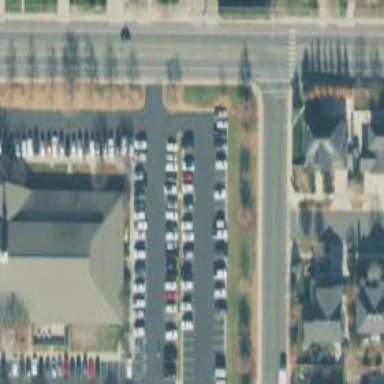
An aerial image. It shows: Parking space is available.